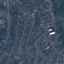
Label: Residential